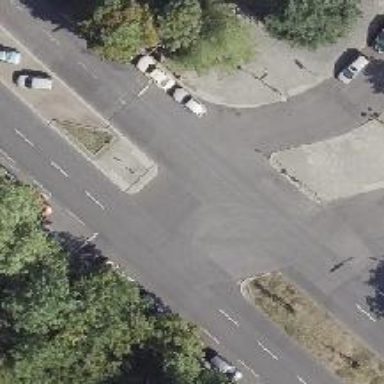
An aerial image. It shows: Residential road with asphalt surface. It is dual carriageway.